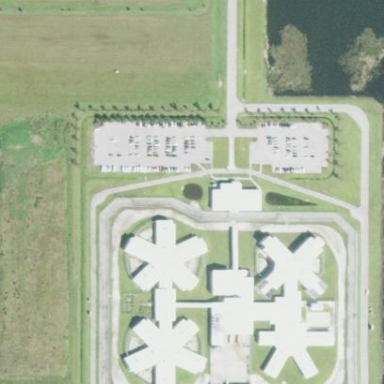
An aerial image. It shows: Prison.